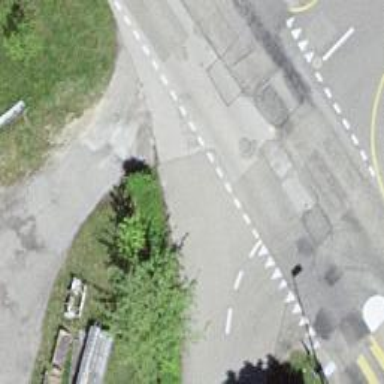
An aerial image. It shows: Bus stop along the road.